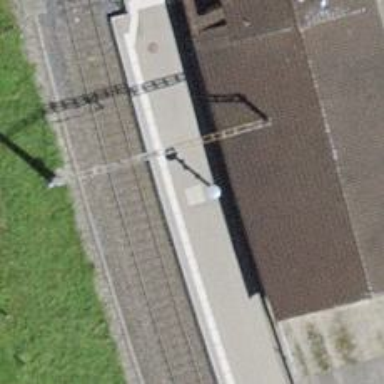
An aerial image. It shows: Public transport station located at railway halt.